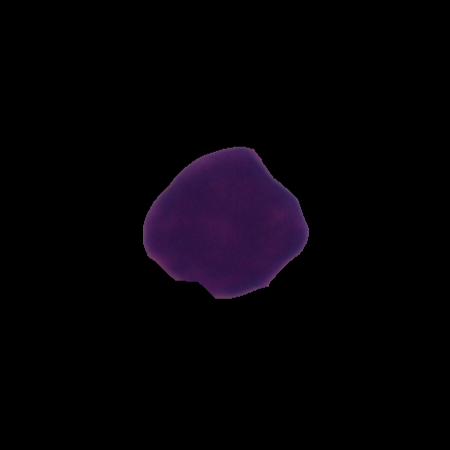
Label: healthy